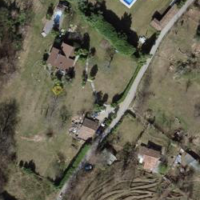
EUNIS habitat code: 55
Species observed at this site:
Fagus sylvatica